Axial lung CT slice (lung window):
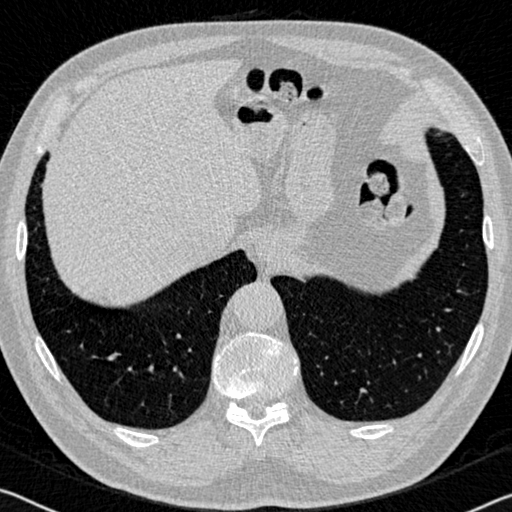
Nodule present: no